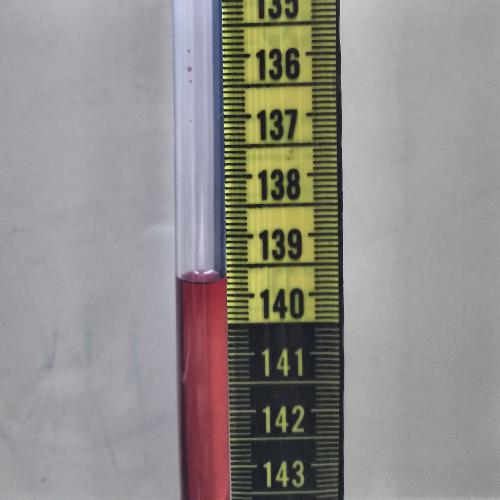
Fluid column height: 139.8 cm